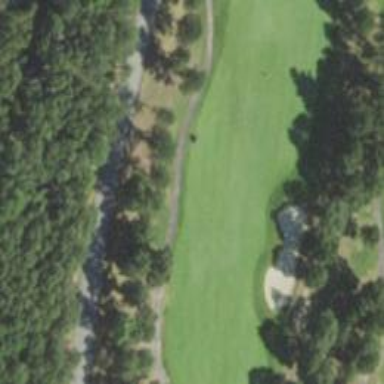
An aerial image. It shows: Golf cartpath that is also road path.